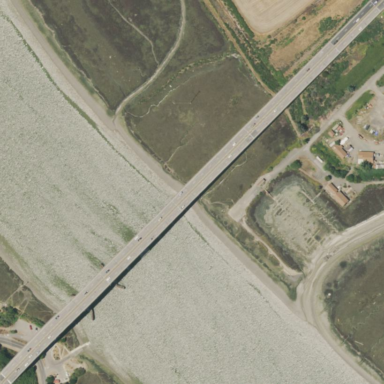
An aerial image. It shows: Man-made bridge.